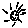
Label: sun